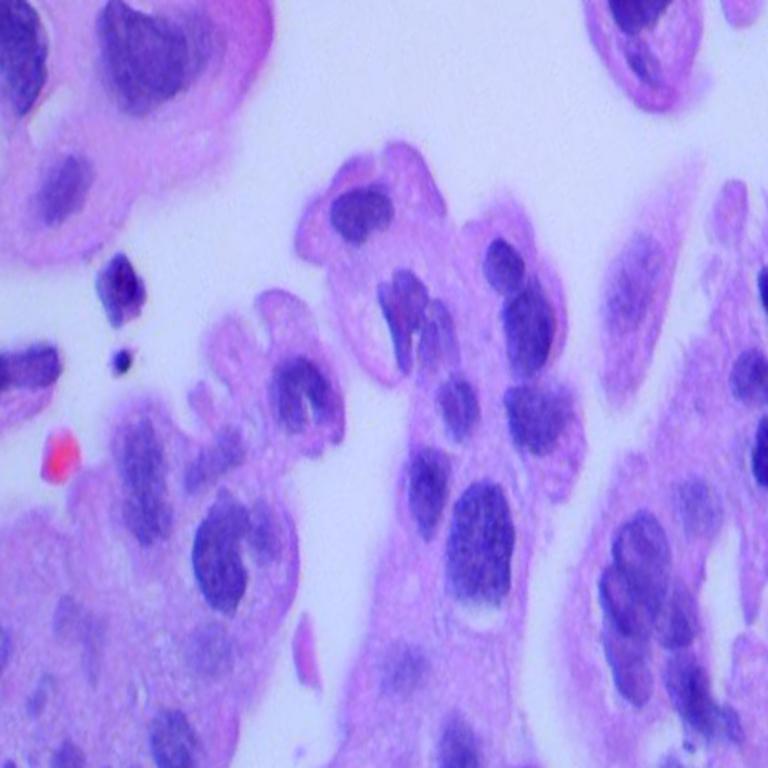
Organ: lung
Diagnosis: adenocarcinomas